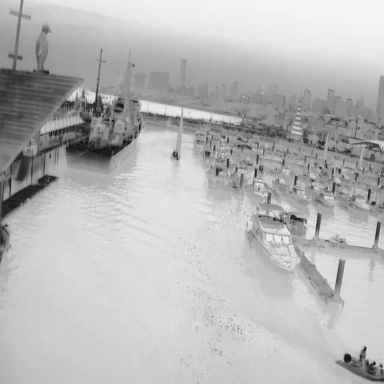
There are 20 objects shown in the infrared image, including four sailboats, and 16 canoes.